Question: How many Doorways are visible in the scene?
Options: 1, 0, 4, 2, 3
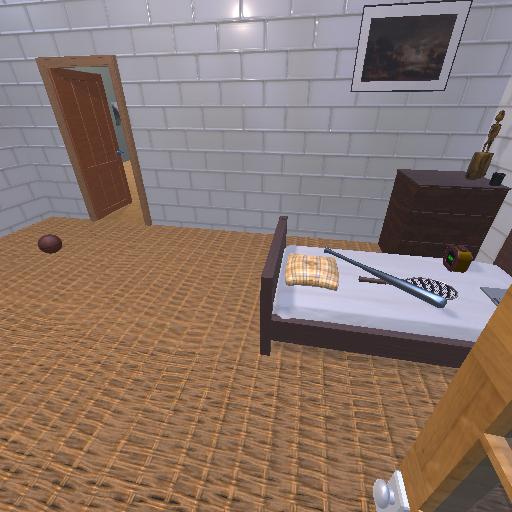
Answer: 1